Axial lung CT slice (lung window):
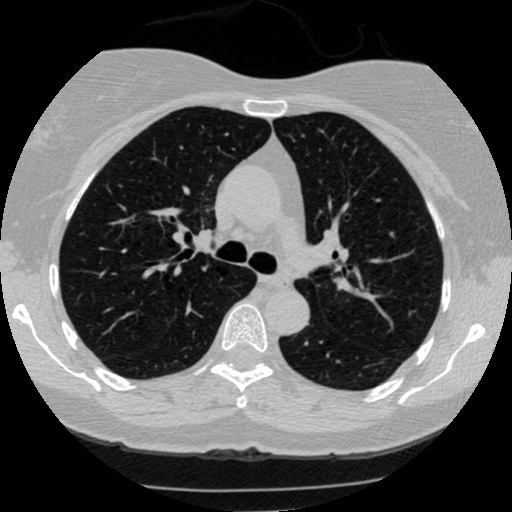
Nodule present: no